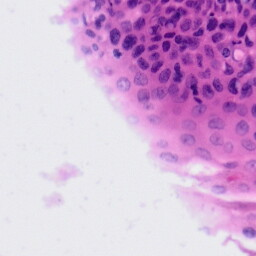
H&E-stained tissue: Tonsil